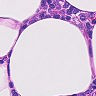
Metastatic tissue present: no